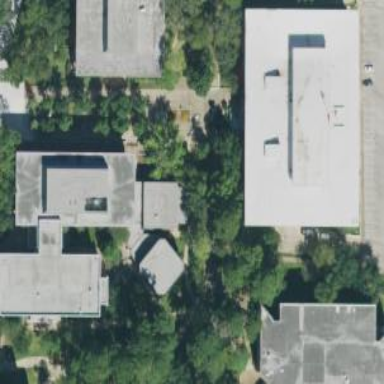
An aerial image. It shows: University building.